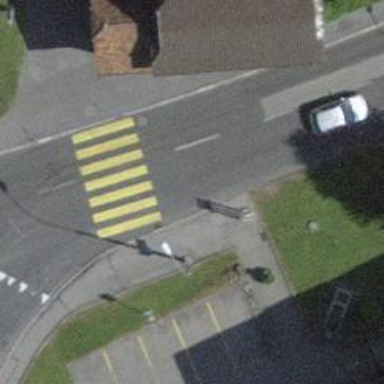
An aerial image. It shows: Sidewalk along the footway.